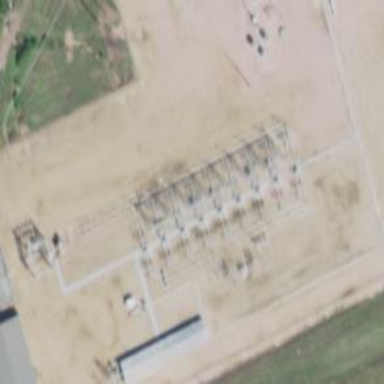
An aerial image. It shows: Switch used for power control.